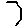
Label: hexagon